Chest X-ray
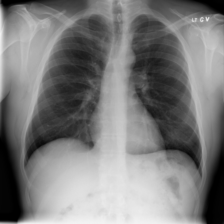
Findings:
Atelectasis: negative
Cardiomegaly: negative
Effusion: negative
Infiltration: negative
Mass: negative
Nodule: negative
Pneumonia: negative
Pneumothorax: negative
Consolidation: negative
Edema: negative
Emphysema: negative
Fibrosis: negative
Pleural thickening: negative
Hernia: negative